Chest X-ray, AP view. Patient: 73 years old, sex M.
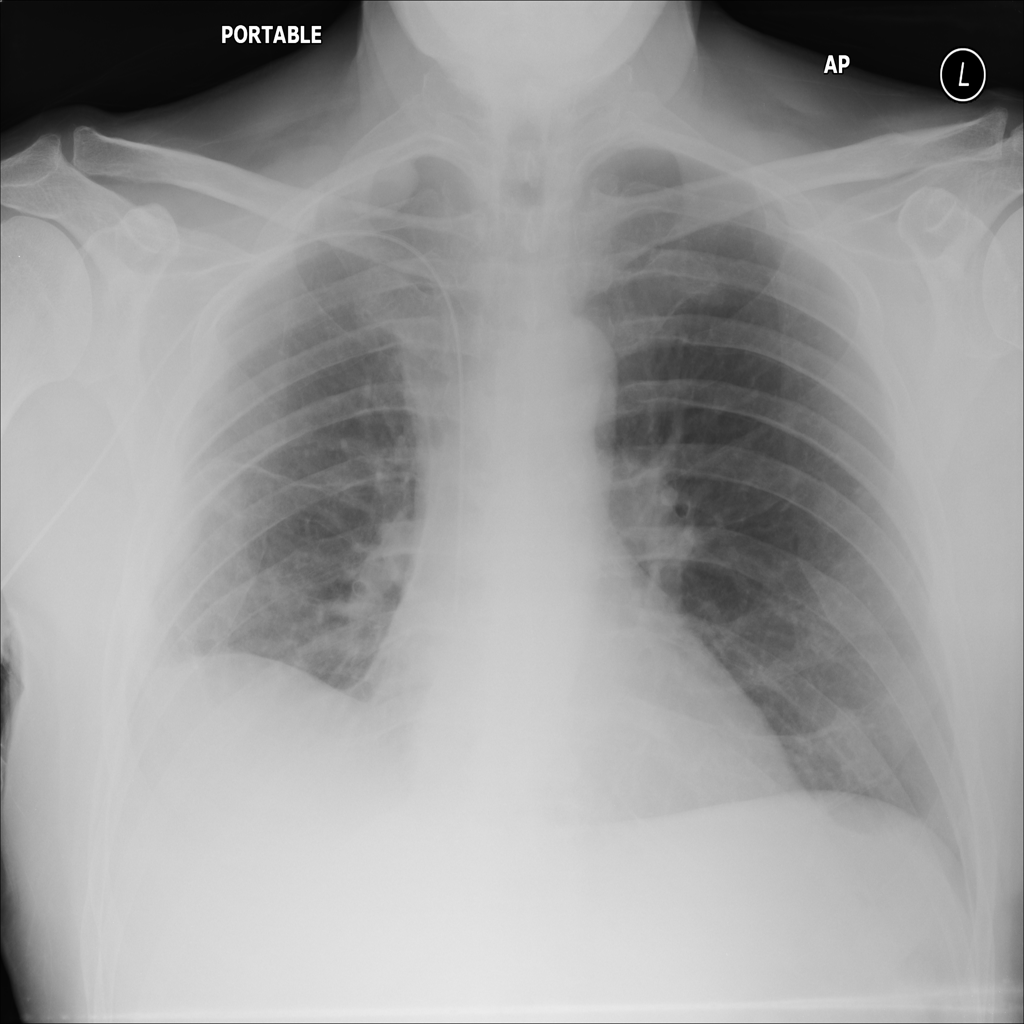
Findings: Mass